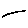
Label: line